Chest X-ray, AP view. Patient: 24 years old, sex M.
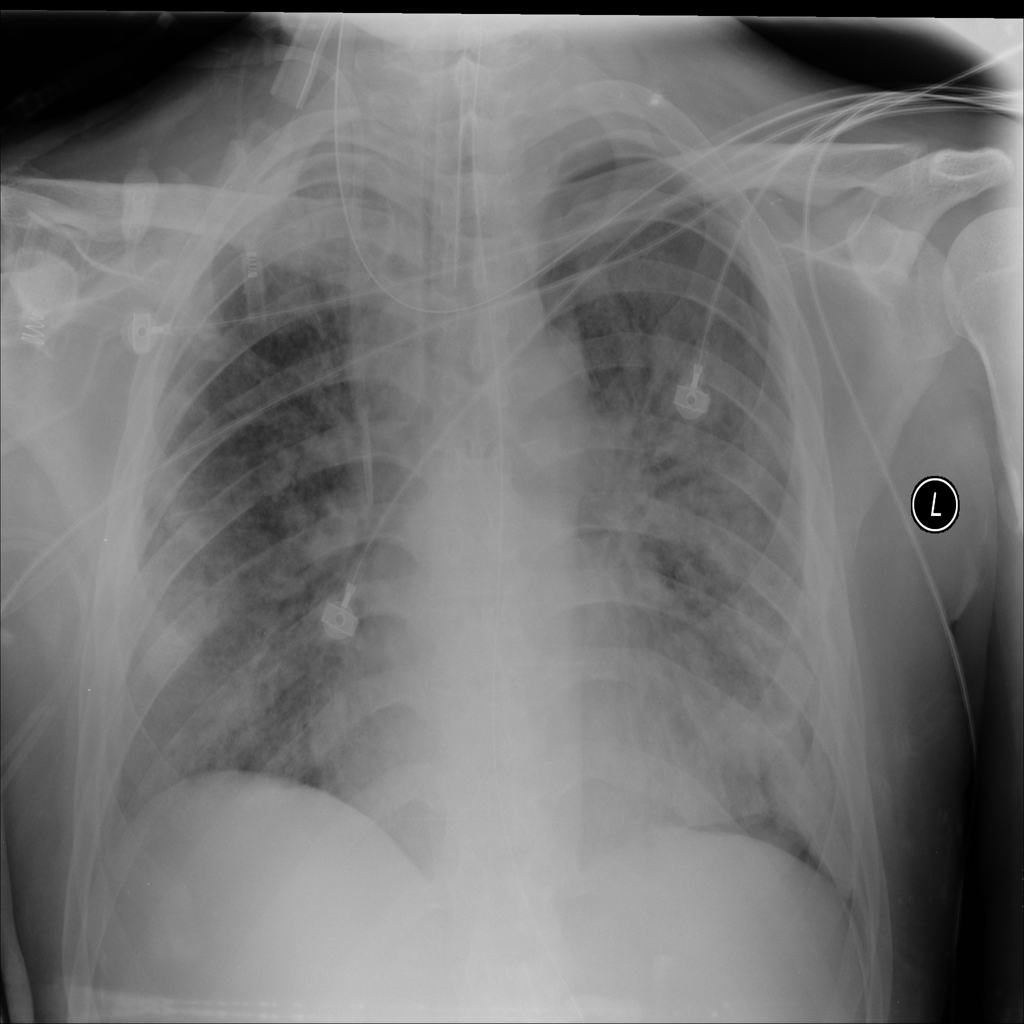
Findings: Infiltration, Pneumothorax